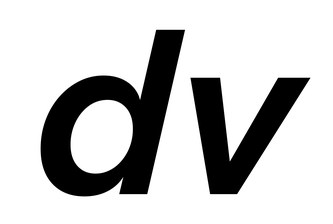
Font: InstrumentSans-Italic_SemiBold_Italic